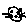
Label: cat